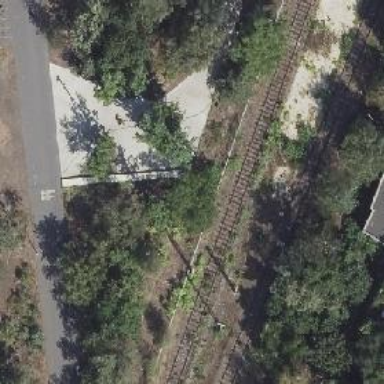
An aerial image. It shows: Railway signal.